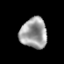
Tissue: prostate
Cell type: Myeloid cells
Senescence score: 0.3274
Nuclear area (px): 800
Mean DAPI intensity: 158.133